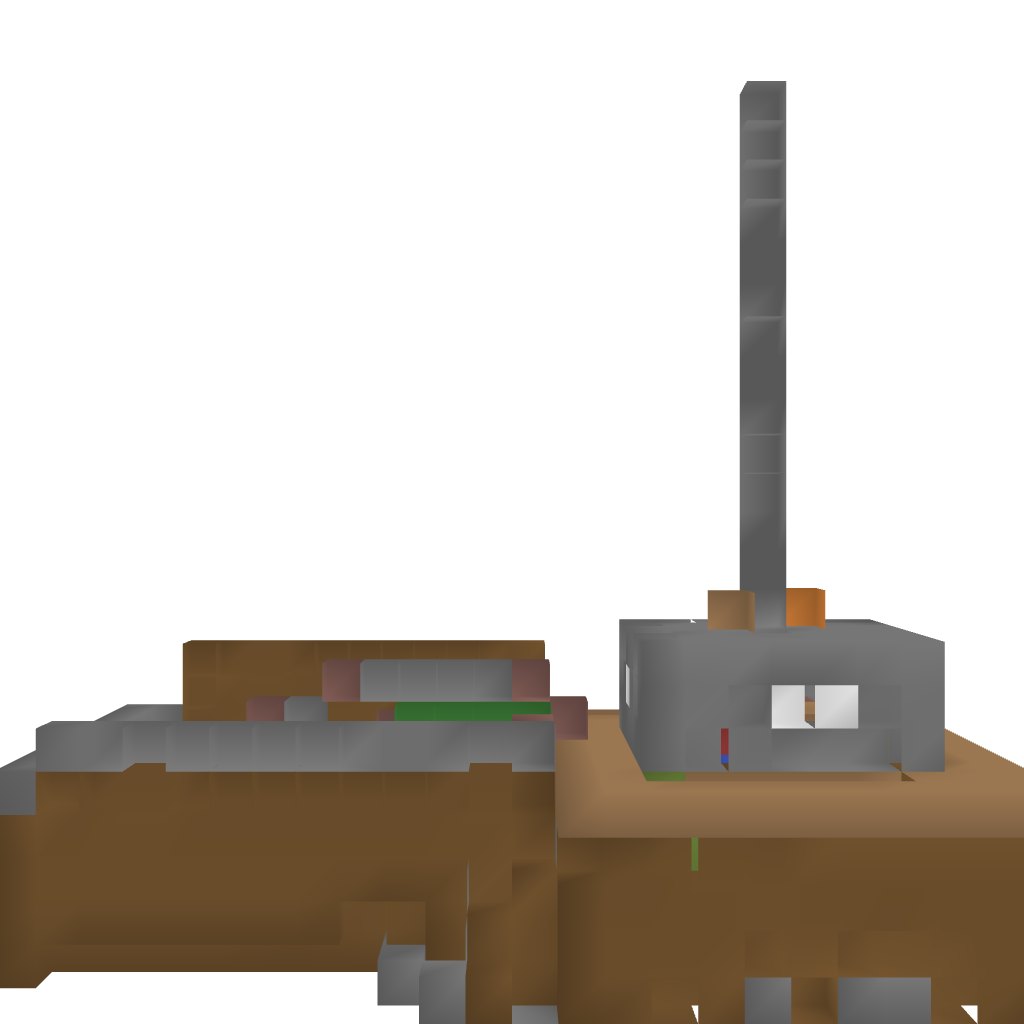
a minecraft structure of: Small House bad low quality